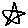
Label: star